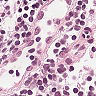
Metastatic tissue present: no